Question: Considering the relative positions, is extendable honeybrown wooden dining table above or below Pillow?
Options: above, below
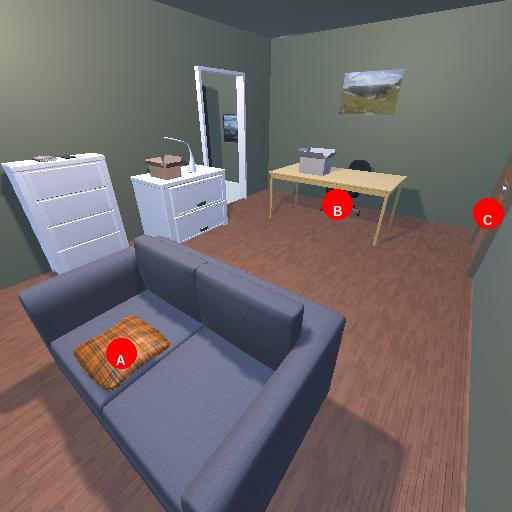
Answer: above